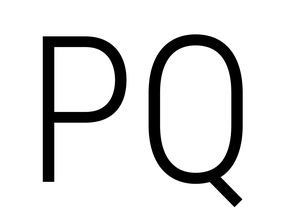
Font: Roboto_Condensed_Light